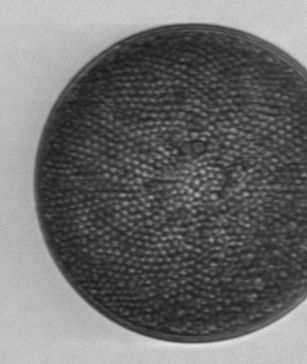
Label: Coscinodiscus